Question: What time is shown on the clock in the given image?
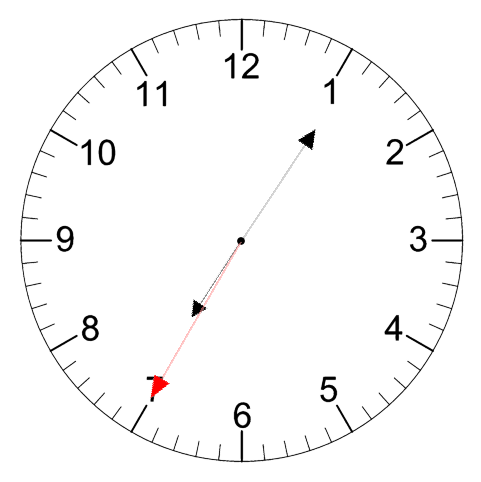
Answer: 07:05:35